Question: I want to create a new 'userCategory' object under the 'User' class when someone signs up for an account in my iOS app. This way, every user has multiple instances of the 'userCategory' object associated with their account. I'm using Parse for my backend.
I figured I would do it by having the app call a cloud function that initializes the object under the 'User' class when signup is complete, as seen in my JS code. My issue is that I'm getting an error stating that 'User is not defined at main.js:16:31'. I'm not sure how I would reference a class in JS that is created from objective-c code.
Function is called in the '(void)signUpViewController:(PFSignUpViewController *)signUpController didSignUpUser:(PFUser *)user' method.
Objective-C code:
'''
#import "DefaultSettingsViewController.h"
@implementation DefaultSettingsViewController
- (void)viewDidLoad
{
[super viewDidLoad];
// Do any additional setup after loading the view.
}
- (void)viewDidUnload
{
[super viewDidUnload];
// Release any retained subviews of the main view.
}
- (void)viewWillAppear:(BOOL)animated {
[super viewDidLoad];
if ([PFUser currentUser]) {
//[welcomeLabel setText:[NSString stringWithFormat:@"Welcome Back %@!", [[PFUser currentUser] username]]];
NSLog(@"PFUser is not current user");
} else {
NSLog(@"PFUser is current user");
//[welcomeLabel setText:@"Not logged in"];
}
}
- (void)viewDidAppear:(BOOL)animated {
[super viewDidAppear:animated];
if (![PFUser currentUser]) { // No user logged in
// Create the log in view controller
PFLogInViewController *logInViewController = [[PFLogInViewController alloc] init];
[logInViewController setDelegate:self]; // Set ourselves as the delegate
[logInViewController setFacebookPermissions:[NSArray arrayWithObjects:@"friends_about_me", nil]];
[logInViewController setFields: PFLogInFieldsUsernameAndPassword | PFLogInFieldsLogInButton | PFLogInFieldsTwitter | PFLogInFieldsFacebook | PFLogInFieldsSignUpButton | PFLogInFieldsPasswordForgotten];
// Create the sign up view controller
PFSignUpViewController *signUpViewController = [[PFSignUpViewController alloc] init];
[signUpViewController setDelegate:self]; // Set ourselves as the delegate
// Assign our sign up controller to be displayed from the login controller
[logInViewController setSignUpController:signUpViewController];
// Present the log in view controller
[self presentViewController:logInViewController animated:YES completion:NULL];
} else {
[self performSegueWithIdentifier:@"login" sender:self];
}
}
#pragma mark - PFLogInViewControllerDelegate
// Sent to the delegate to determine whether the log in request should be submitted to the server.
- (BOOL)logInViewController:(PFLogInViewController *)logInController shouldBeginLogInWithUsername:(NSString *)username password:(NSString *)password {
// Check if both fields are completed
if (username && password && username.length && password.length) {
return YES; // Begin login process
}
[[[UIAlertView alloc] initWithTitle:@"Missing Information" message:@"Make sure you fill out all of the information!" delegate:nil cancelButtonTitle:@"ok" otherButtonTitles:nil] show];
return NO; // Interrupt login process
}
// Sent to the delegate when a PFUser is logged in.
- (void)logInViewController:(PFLogInViewController *)logInController didLogInUser:(PFUser *)user {
[self dismissViewControllerAnimated:YES completion:NULL];
}
// Sent to the delegate when the log in attempt fails.
- (void)logInViewController:(PFLogInViewController *)logInController didFailToLogInWithError:(NSError *)error {
NSLog(@"Failed to log in...");
}
// Sent to the delegate when the log in screen is dismissed.
- (void)logInViewControllerDidCancelLogIn:(PFLogInViewController *)logInController {
[self.navigationController popViewControllerAnimated:YES];
}
#pragma mark - PFSignUpViewControllerDelegate
// Sent to the delegate to determine whether the sign up request should be submitted to the server.
- (BOOL)signUpViewController:(PFSignUpViewController *)signUpController shouldBeginSignUp:(NSDictionary *)info {
BOOL informationComplete = YES;
// loop through all of the submitted data
for (id key in info) {
NSString *field = [info objectForKey:key];
if (!field || !field.length) { // check completion
informationComplete = NO;
break;
}
}
// Display an alert if a field wasn't completed
if (!informationComplete) {
[[[UIAlertView alloc] initWithTitle:@"Missing Information" message:@"Make sure you fill out all of the information!" delegate:nil cancelButtonTitle:@"ok" otherButtonTitles:nil] show];
}
return informationComplete;
}
// Sent to the delegate when a PFUser is signed up.
- (void)signUpViewController:(PFSignUpViewController *)signUpController didSignUpUser:(PFUser *)user {
[self dismissViewControllerAnimated:YES completion:NULL];
[PFCloud callFunctionInBackground:@"userCategoryCreate"
withParameters:@{}
block:^(NSNumber *ratings, NSError *error) {
if (!error) {
//userCategory created
}
}];
}
// Sent to the delegate when the sign up attempt fails.
- (void)signUpViewController:(PFSignUpViewController *)signUpController didFailToSignUpWithError:(NSError *)error {
NSLog(@"Failed to sign up...");
}
// Sent to the delegate when the sign up screen is dismissed.
- (void)signUpViewControllerDidCancelSignUp:(PFSignUpViewController *)signUpController {
NSLog(@"User dismissed the signUpViewController");
}
- (BOOL)shouldAutorotateToInterfaceOrientation:(UIInterfaceOrientation)interfaceOrientation
{
return (interfaceOrientation == UIInterfaceOrientationPortrait);
}
@end
'''
Cloud Code Javascript:
'''
// Creation of initial userCategory object
Parse.Cloud.define("userCategoryCreate", function(request, response) {
var userCategory = Parse.Object.extend("userCategory");
var newUserCategory = new userCategory();
newUserCategory.set("categoryId", "9355");
newUserCategory.set("parent", User);
newUserCategory.save();
});
'''
And this is how my Parse dashboard looks:

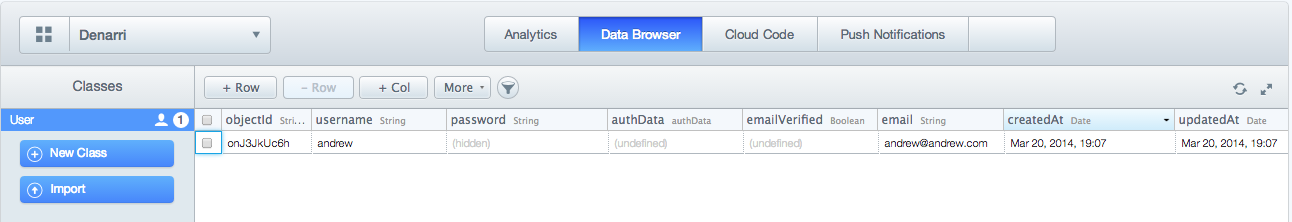
Answer: You're not telling the script what "User" is. If you want the current user, use 'Parse.User.current()' instead
'''
// Creation of initial userCategory object
Parse.Cloud.define("userCategoryCreate", function(request, response) {
var userCategory = Parse.Object.extend("userCategory");
var newUserCategory = new userCategory();
newUserCategory.set("categoryId", "9355");
newUserCategory.set("parent", Parse.User.current());
newUserCategory.save();
});
'''